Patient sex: M
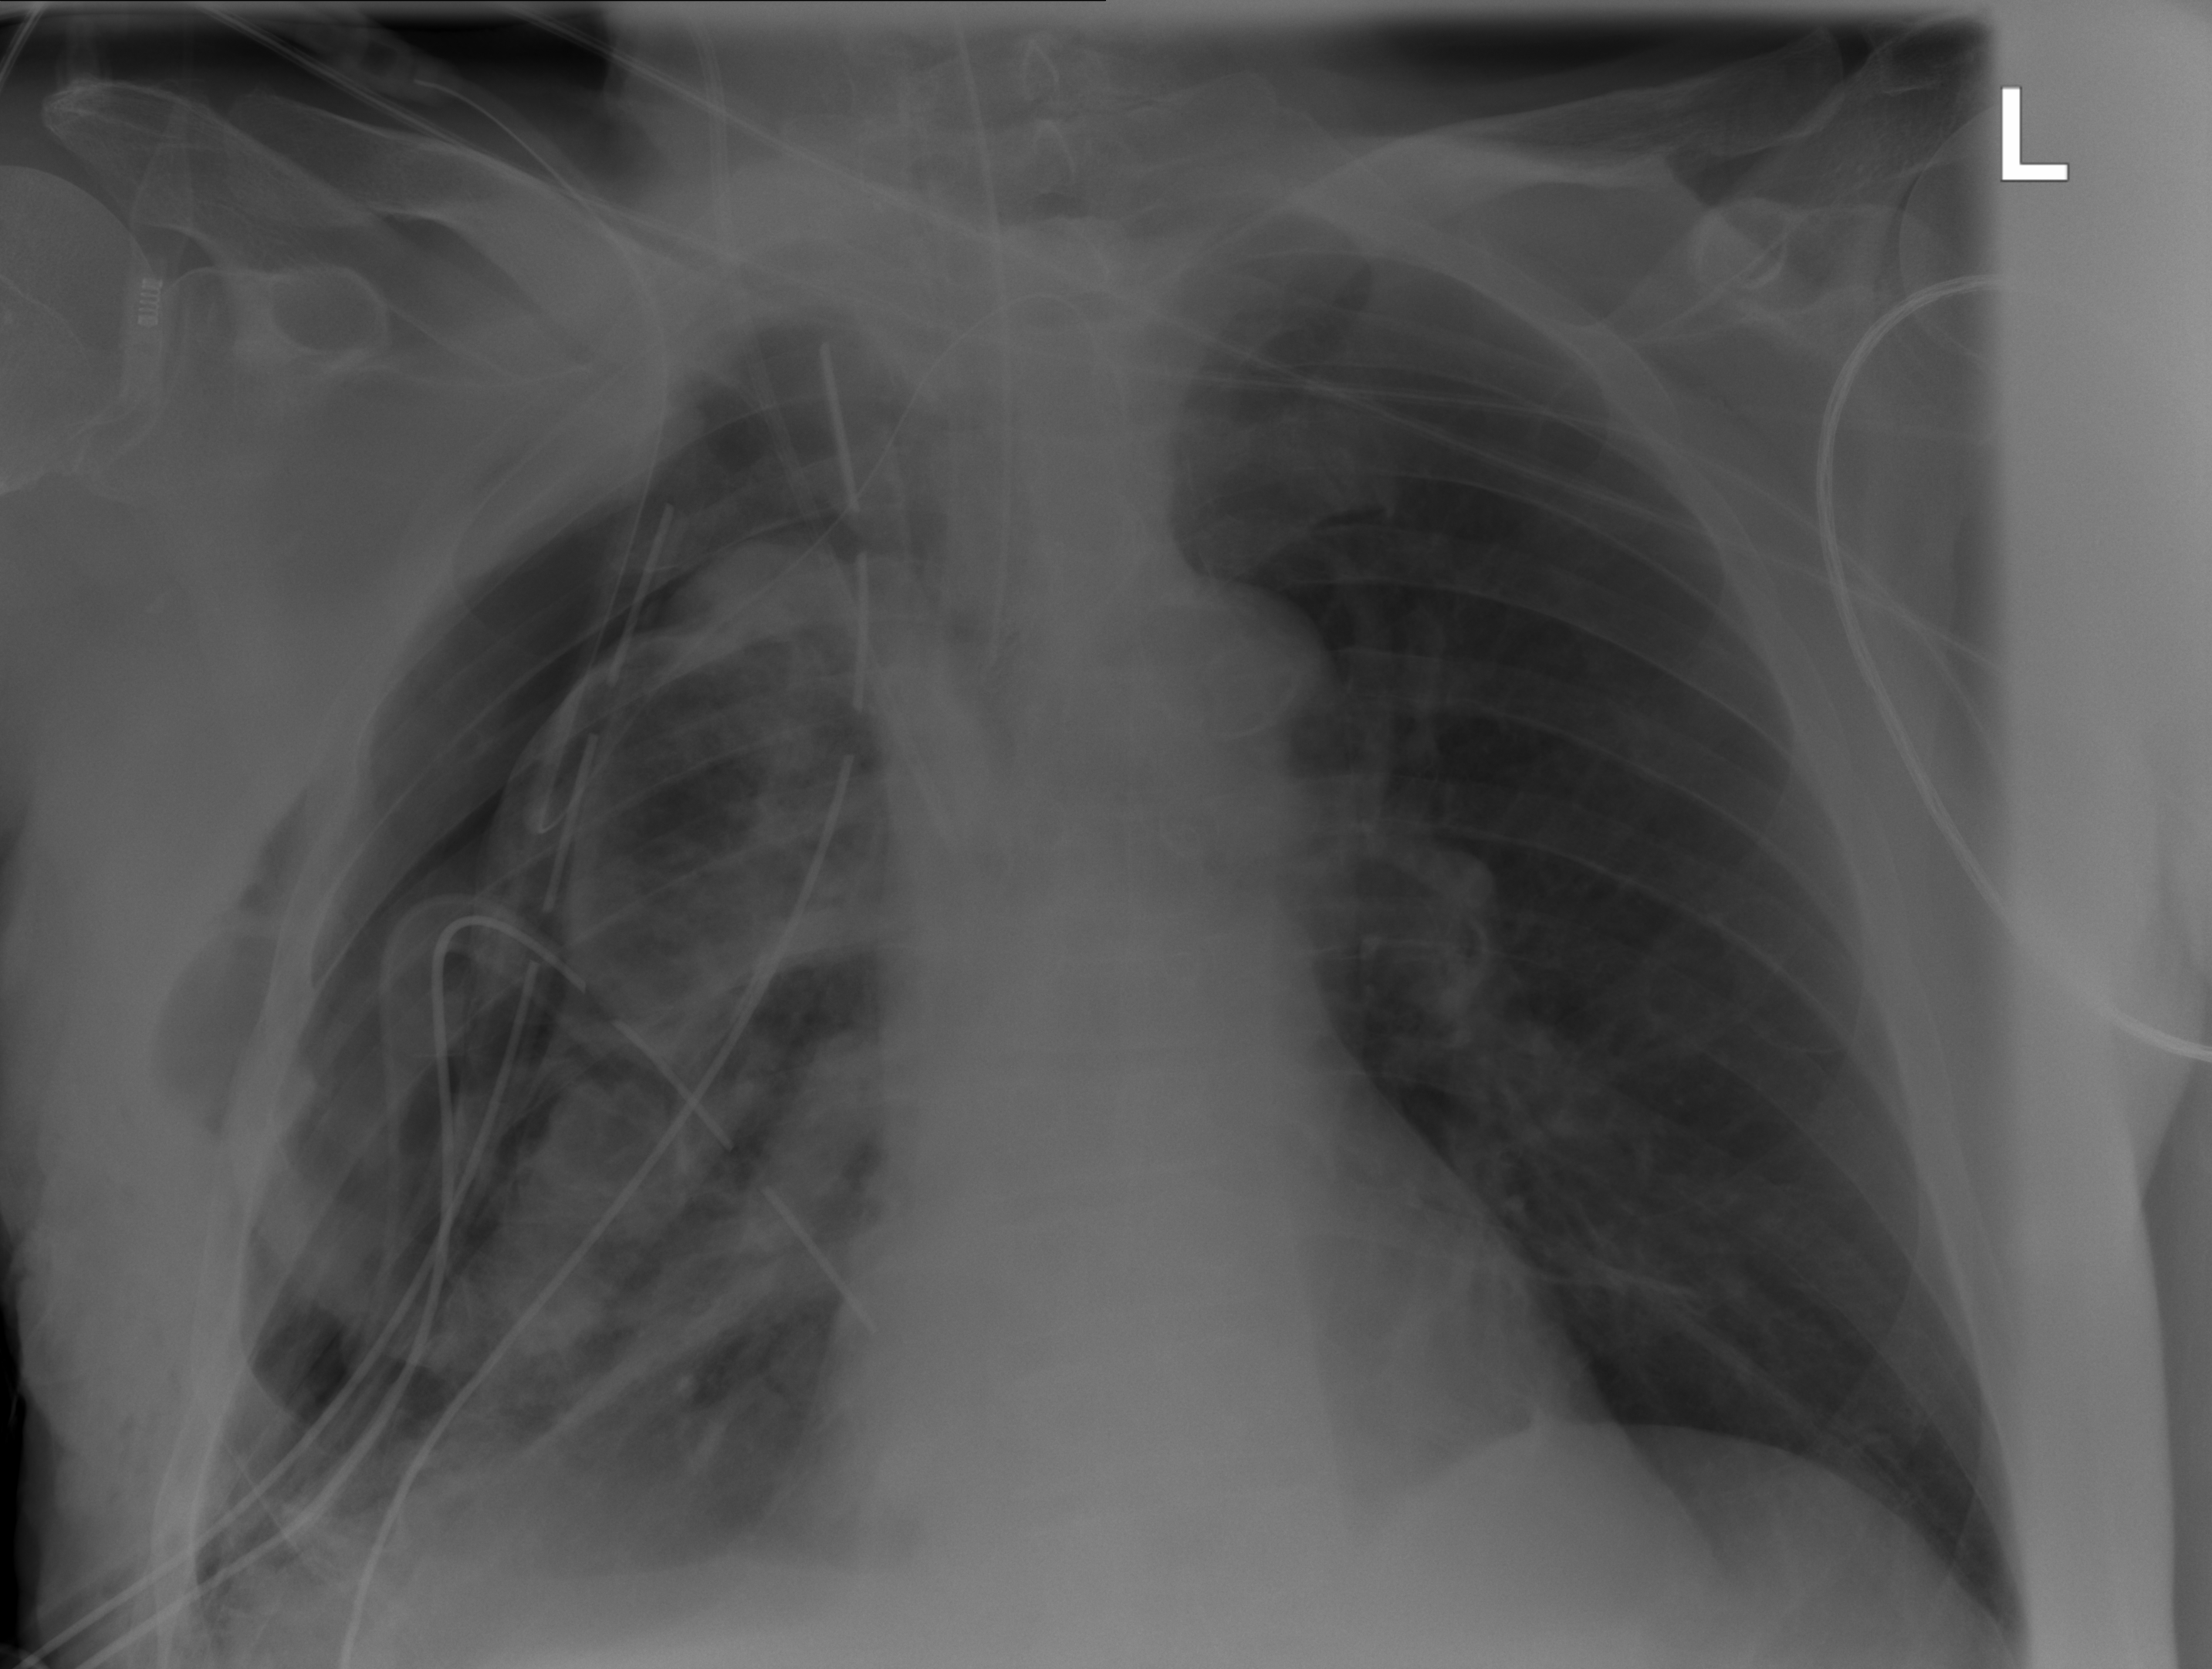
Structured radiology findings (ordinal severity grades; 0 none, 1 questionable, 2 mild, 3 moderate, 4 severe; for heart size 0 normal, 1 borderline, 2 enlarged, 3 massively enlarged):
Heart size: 0
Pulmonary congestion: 0
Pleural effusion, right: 1
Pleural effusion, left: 0
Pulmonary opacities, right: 0
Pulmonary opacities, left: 0
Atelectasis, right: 3
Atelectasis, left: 0